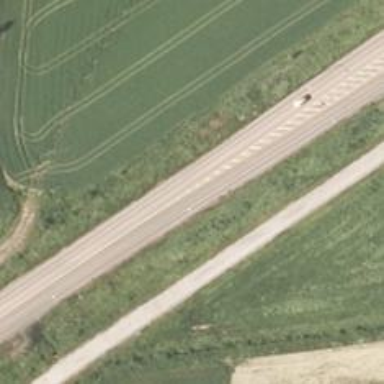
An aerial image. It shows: Asphalt road designated as trunk highway.